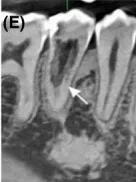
Periapical radiograph.
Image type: radiology (x_ray)